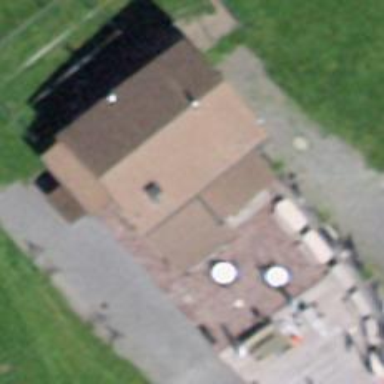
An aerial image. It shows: Restaurant.